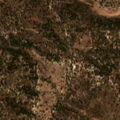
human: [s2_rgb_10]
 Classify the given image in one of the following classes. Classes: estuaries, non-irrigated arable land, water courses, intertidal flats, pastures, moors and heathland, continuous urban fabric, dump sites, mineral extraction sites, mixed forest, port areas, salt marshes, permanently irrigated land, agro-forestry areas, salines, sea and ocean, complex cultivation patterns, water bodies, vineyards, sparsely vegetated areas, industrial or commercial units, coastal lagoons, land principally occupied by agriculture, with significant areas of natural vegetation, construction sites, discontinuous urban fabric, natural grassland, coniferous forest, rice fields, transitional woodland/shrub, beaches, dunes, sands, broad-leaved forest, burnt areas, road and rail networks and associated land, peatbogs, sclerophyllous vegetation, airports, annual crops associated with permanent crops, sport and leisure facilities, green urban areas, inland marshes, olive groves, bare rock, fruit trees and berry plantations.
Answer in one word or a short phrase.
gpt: agro-forestry areas, broad-leaved forest